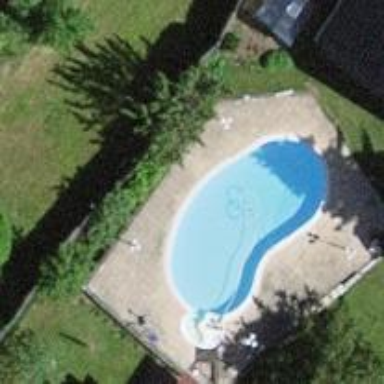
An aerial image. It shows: Swimming pool located in leisure land.